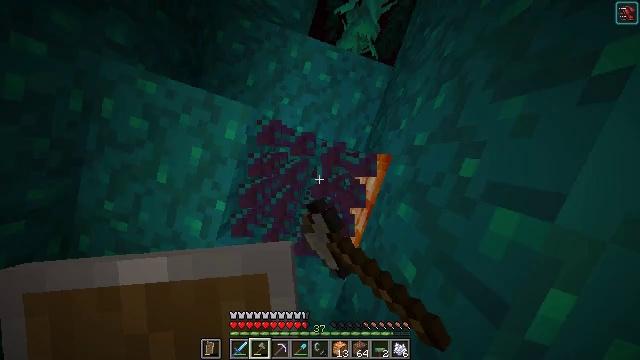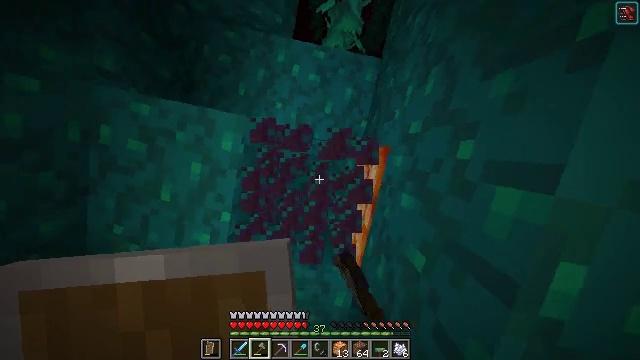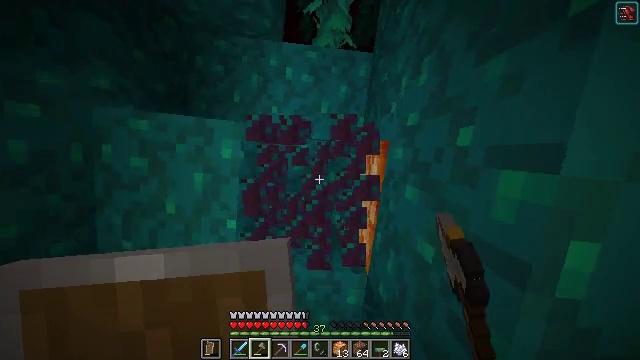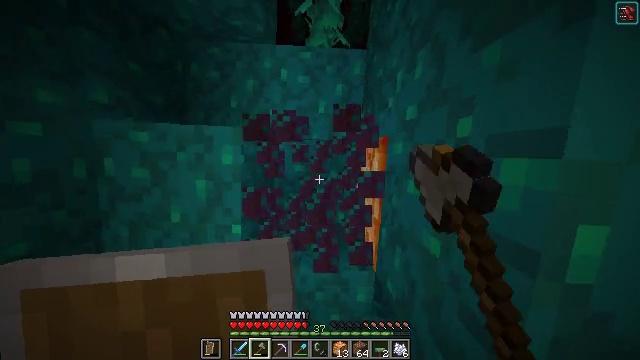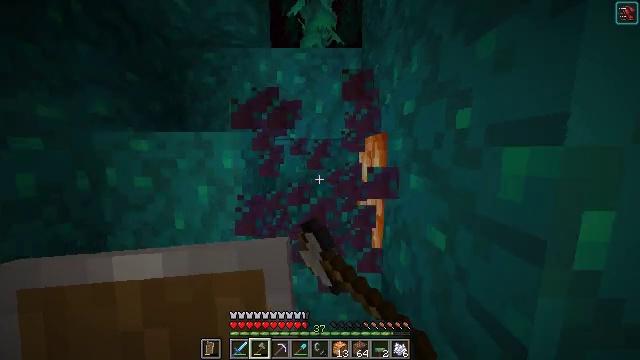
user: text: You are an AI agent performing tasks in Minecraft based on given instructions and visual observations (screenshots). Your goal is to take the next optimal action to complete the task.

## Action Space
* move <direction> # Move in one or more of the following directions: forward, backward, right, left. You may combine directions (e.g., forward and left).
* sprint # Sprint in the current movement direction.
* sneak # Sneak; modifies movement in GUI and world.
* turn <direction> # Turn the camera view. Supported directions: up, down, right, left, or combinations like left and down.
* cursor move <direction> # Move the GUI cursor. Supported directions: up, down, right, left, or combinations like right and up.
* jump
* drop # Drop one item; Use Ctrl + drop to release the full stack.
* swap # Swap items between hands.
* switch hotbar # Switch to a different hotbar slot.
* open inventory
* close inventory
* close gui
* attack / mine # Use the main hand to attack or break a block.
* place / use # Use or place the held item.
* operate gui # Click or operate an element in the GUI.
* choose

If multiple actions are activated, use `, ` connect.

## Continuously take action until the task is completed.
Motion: motion action
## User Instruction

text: Collect warped stem for crafting.
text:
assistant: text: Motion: turn left, attack / mine
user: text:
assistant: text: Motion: turn left, attack / mine
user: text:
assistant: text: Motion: turn left, attack / mine
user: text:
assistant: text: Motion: turn left, attack / mine
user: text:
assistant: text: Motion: attack / mine